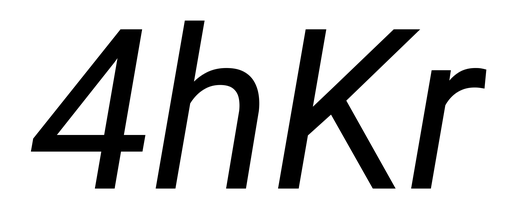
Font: Roboto-Italic_Italic